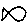
Label: fish